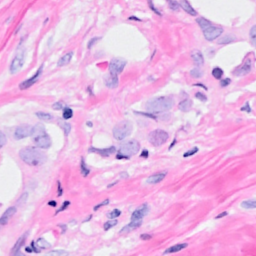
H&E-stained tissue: Breast